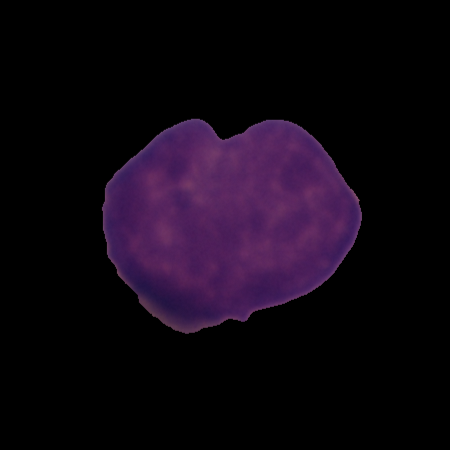
Label: cancer